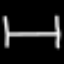
Label: bed